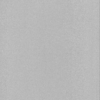
Label: dusty